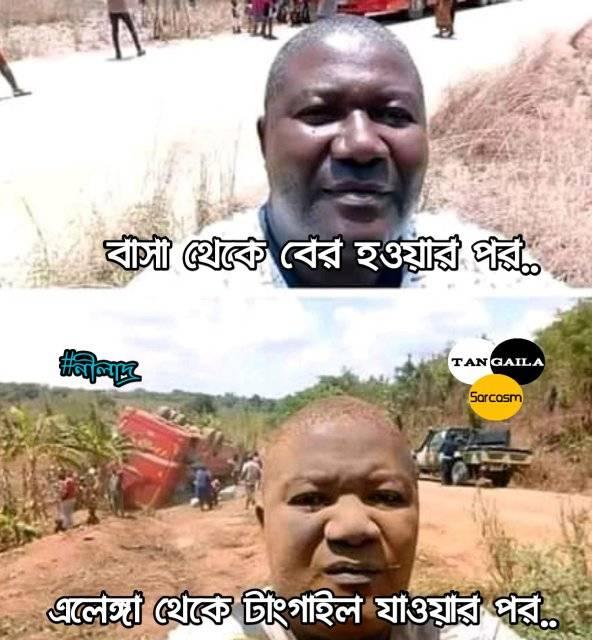
Caption: বাসা থেকে বের হওয়ার পর...  এলেঙ্গা থেকে টাংগাল যাওয়ার পর ...
Label: non-hate